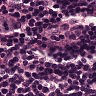
Metastatic tissue present: no